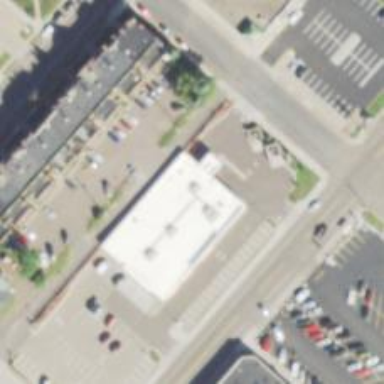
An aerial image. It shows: Pharmacy providing healthcare services.